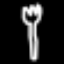
Label: fork